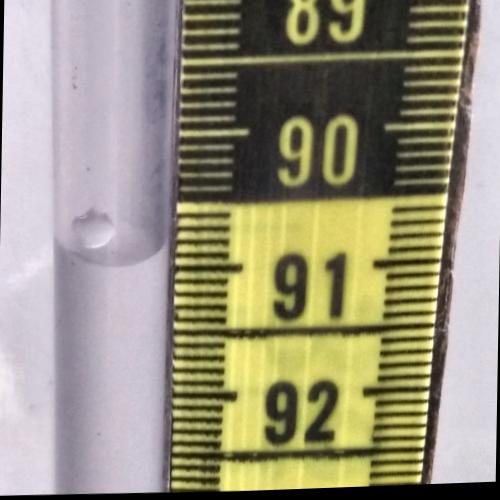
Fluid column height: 90.9 cm